Field crop: maize
Growth stage: 2
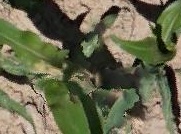
Species: maize